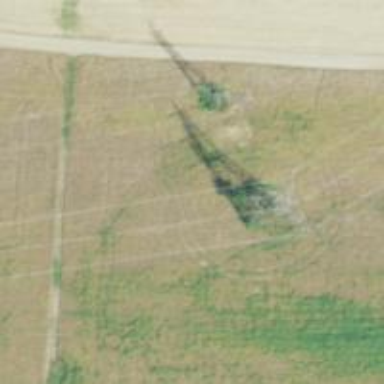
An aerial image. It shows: Lattice structure tower used for power distribution.